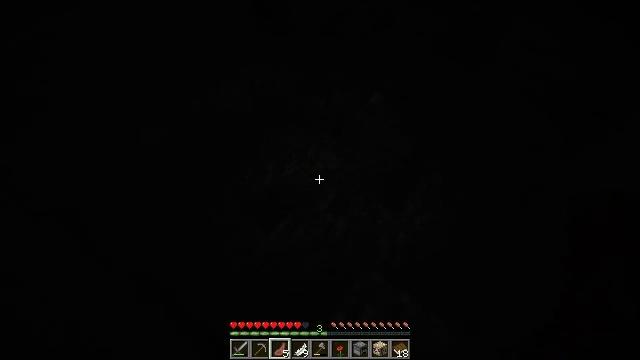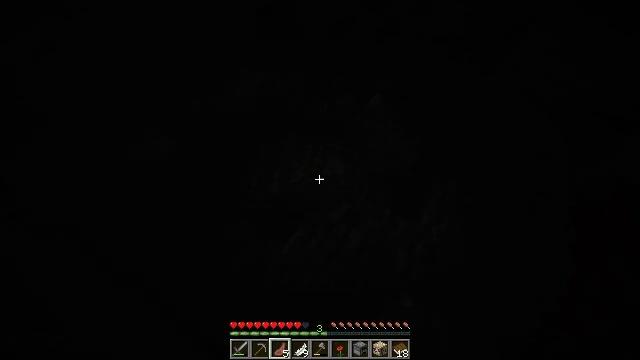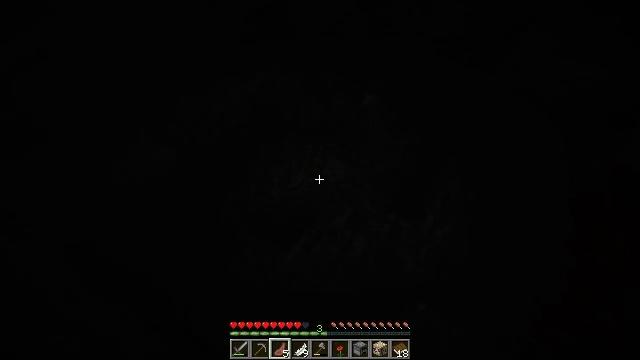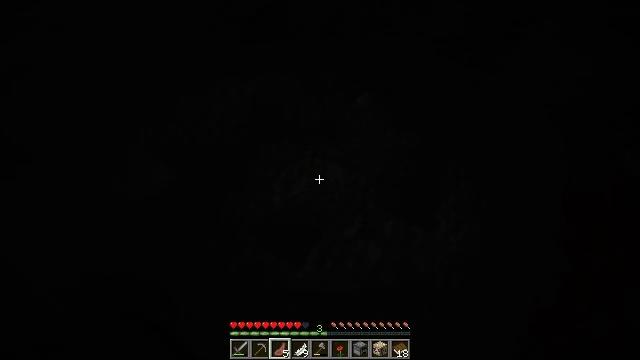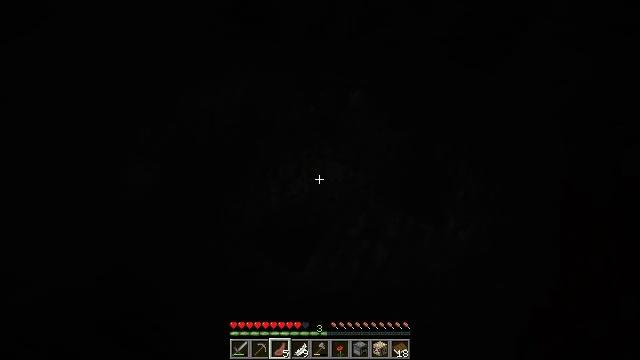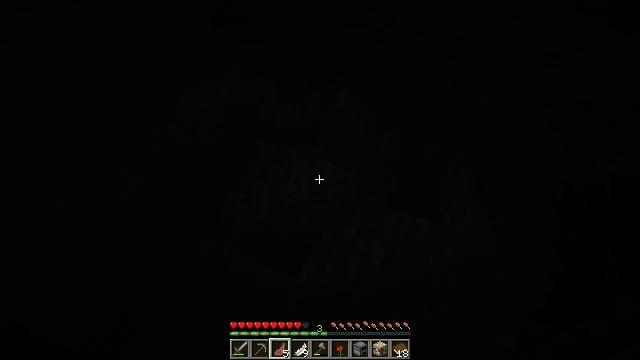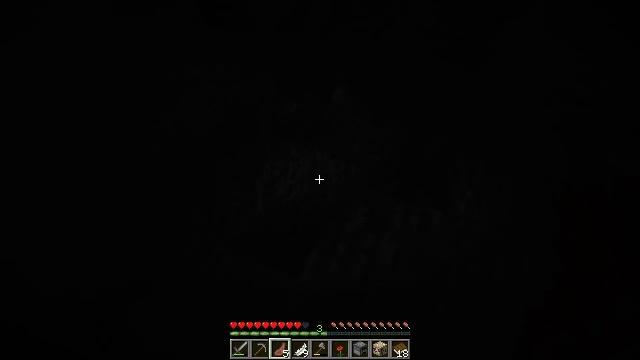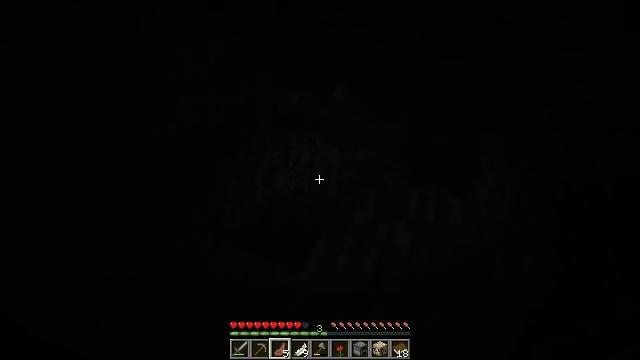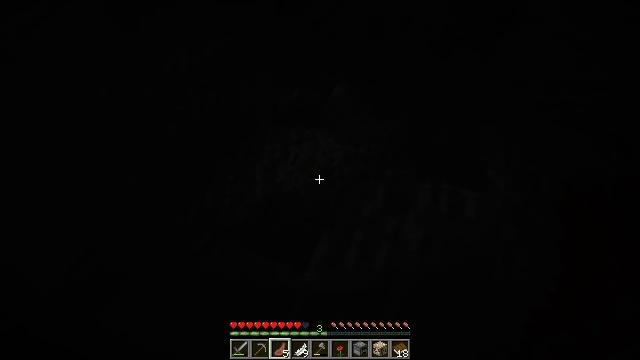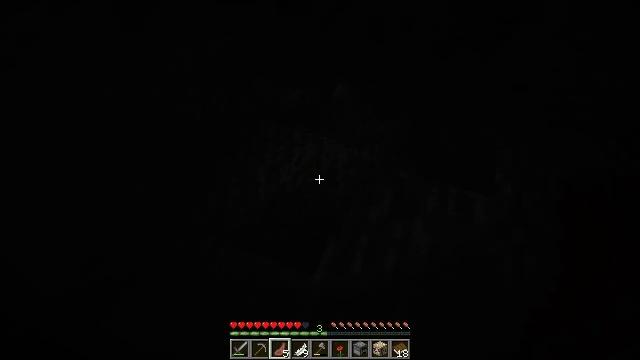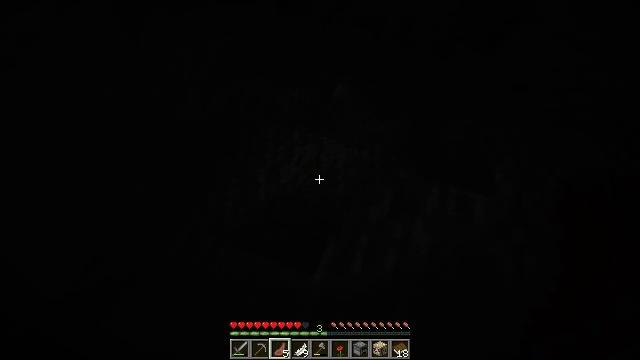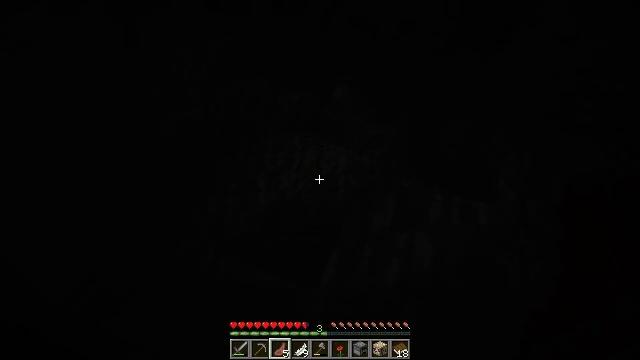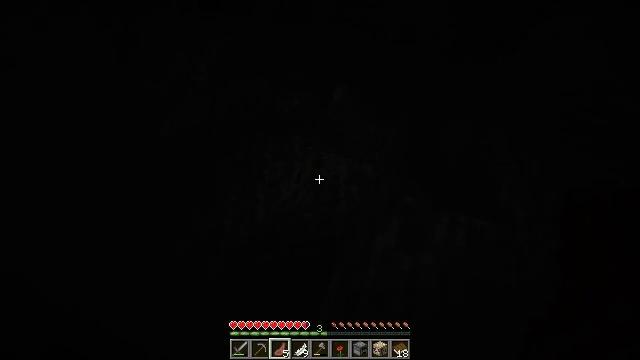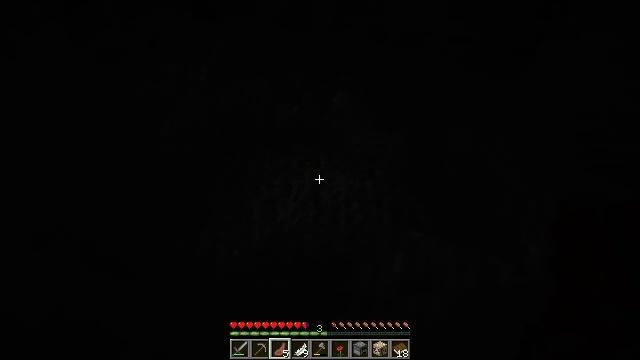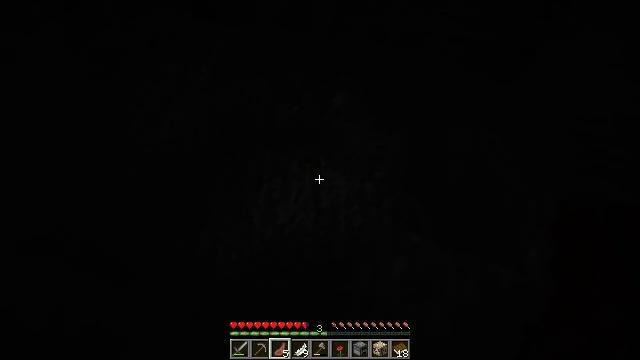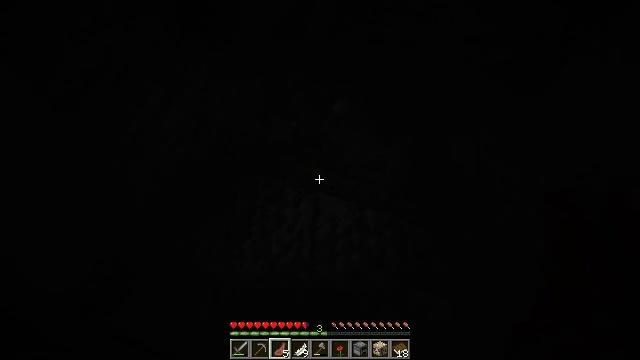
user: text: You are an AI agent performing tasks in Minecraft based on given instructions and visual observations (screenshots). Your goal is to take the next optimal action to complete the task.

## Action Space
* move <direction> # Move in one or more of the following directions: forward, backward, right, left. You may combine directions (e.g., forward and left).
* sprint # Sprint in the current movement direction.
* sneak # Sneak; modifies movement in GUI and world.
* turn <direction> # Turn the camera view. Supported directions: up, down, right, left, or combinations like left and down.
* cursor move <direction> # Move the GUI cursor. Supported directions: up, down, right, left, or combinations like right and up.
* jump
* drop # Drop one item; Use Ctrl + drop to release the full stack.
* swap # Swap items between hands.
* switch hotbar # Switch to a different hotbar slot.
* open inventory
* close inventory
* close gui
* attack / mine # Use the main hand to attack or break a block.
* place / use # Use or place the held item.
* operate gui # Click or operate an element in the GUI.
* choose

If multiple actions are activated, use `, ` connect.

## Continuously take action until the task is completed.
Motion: motion action
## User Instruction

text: Left click to collect the wall torch.
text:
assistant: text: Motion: move forward and move left
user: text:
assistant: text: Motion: move forward and move left, turn right
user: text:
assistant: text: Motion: turn right
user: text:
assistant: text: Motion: turn right
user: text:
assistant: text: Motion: turn right
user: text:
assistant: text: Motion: turn right
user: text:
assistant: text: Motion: no_op
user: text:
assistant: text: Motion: no_op
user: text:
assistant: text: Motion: no_op
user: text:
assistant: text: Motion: no_op
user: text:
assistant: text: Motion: move forward
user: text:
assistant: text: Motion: move forward
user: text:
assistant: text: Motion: move forward
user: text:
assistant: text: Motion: move forward
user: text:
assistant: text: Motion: move forward
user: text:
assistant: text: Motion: move forward
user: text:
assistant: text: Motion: no_op
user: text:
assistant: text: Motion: no_op
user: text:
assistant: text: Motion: no_op
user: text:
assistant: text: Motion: no_op
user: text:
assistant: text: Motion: no_op
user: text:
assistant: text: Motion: no_op
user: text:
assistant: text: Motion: no_op
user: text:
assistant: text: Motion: no_op
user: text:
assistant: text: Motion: no_op
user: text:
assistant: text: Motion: no_op
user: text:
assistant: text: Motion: no_op
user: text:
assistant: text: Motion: no_op
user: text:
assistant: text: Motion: no_op
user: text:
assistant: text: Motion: no_op